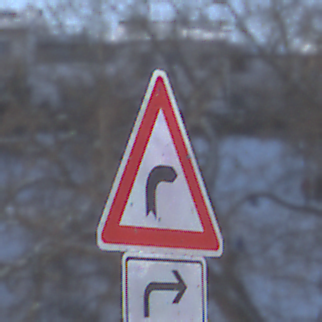
Verkehrszeichen: KurveRechts
Zusatzzeichen unten: RichtungsangabeDurchPfeile5
Umgebung: Outdoor, Nature
Tageszeit: MorningAfternoon
Wetter: PartlyCloudy
Licht: Natural
Jahreszeit: Winter
Kontrast: HighContrast